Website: walmart
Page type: account-selection
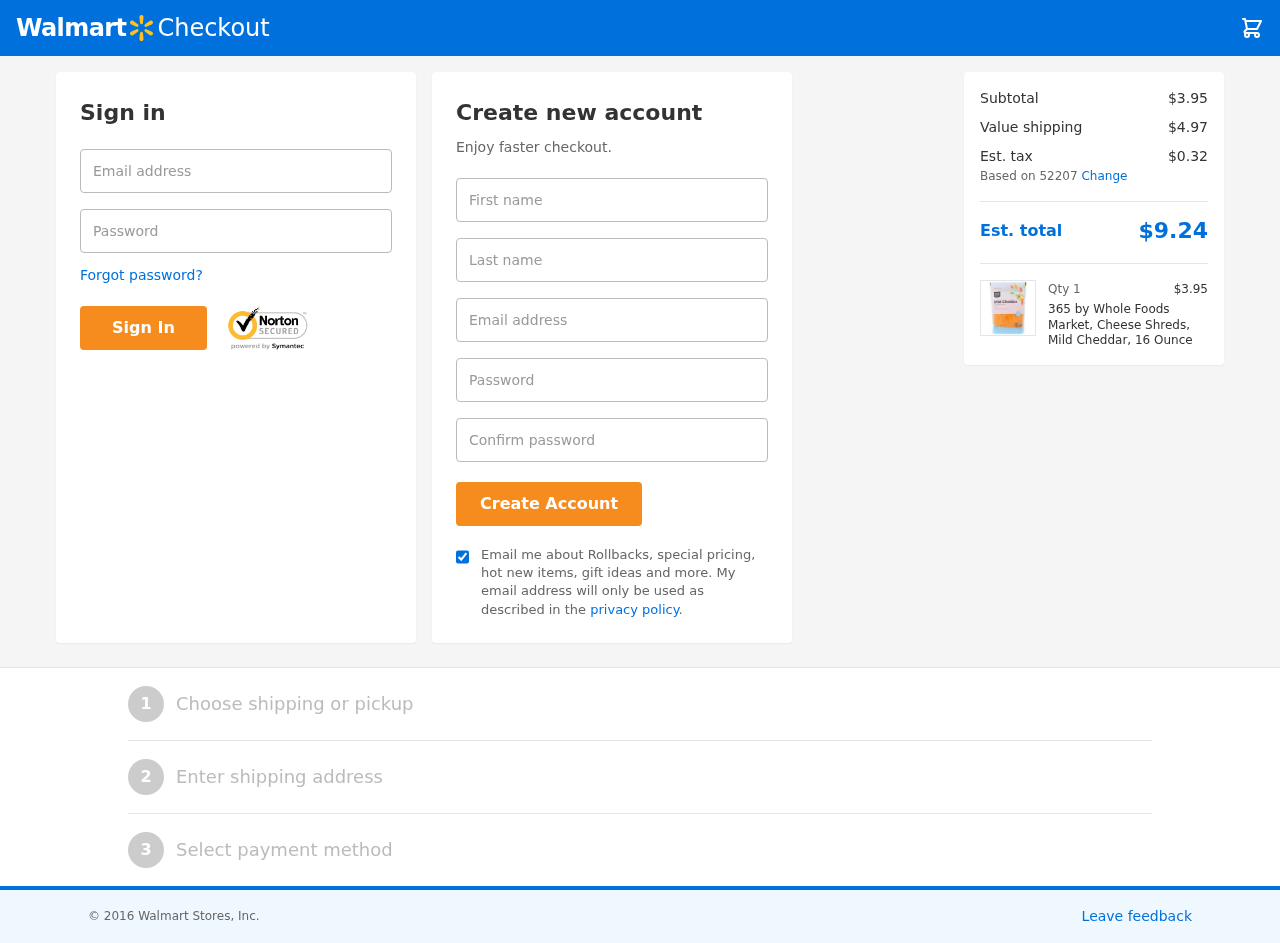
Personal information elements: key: PII_EMAIL
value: micheal.ryan@yahoo.com
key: PII_FIRSTNAME
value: Micheal
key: PII_LASTNAME
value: Ryan
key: PII_LOGIN_USERNAME
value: micheal_ryan
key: PII_POSTCODE
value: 52207
Product elements: key: PRODUCT1_NAME
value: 365 by Whole Foods Market, Cheese Shreds, Mild Cheddar, 16 Ounce
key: PRODUCT1_PRICE
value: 3.95
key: PRODUCT1_QUANTITY
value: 1
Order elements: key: ORDER_SUBTOTAL
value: $3.95
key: ORDER_SHIPPING_COST
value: $4.97
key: ORDER_TAX
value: $0.32
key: ORDER_TOTAL
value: $9.24